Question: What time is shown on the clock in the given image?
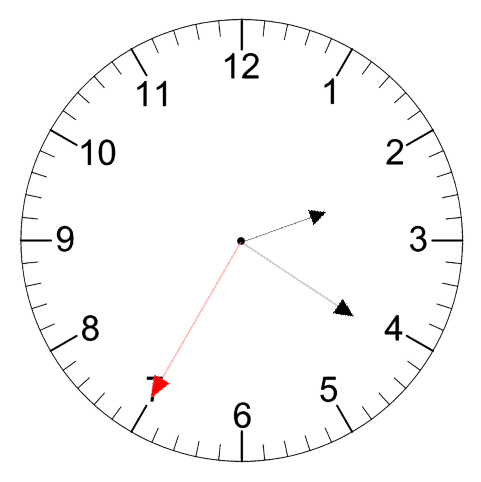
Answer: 02:20:35